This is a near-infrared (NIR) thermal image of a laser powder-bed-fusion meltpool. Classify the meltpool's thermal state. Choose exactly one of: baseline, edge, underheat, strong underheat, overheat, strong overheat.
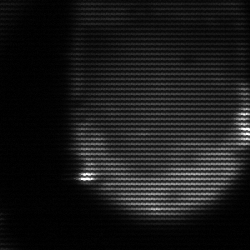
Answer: edge